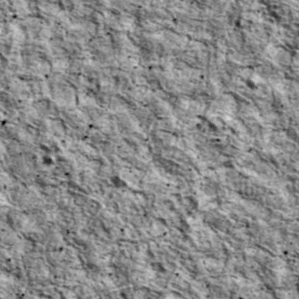
Label: non_frost